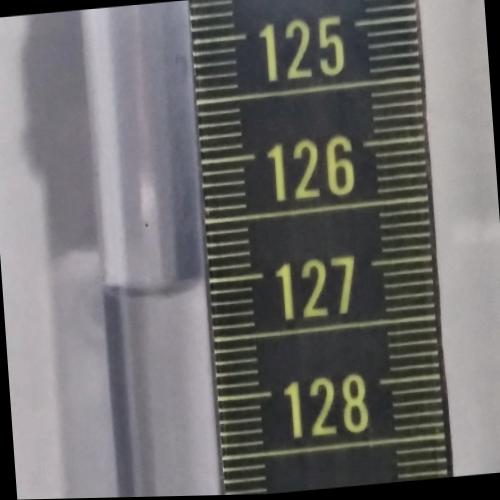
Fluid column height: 127.0 cm